Question: I've just added screenshot. Is it a custom cell ? As I see "Map" is right-aligned and "1800" is left alighed. How do I create it?

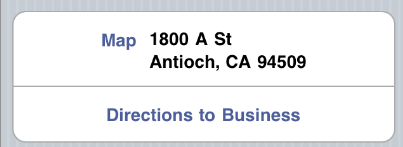
Answer: It indeed looks like a custom cell. Because UITableViewCell inherits from UIView, a cell has a content view. You can add your own subviews (the labels and textfields) to that contentView and lay them out programmatically or using the Interface Builder.
There are a lot of online tutorials on how to accomplish that. Just search with google for "uitableviewcell interface builder tutorial".